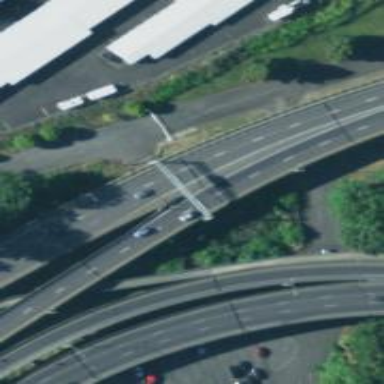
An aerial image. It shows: Trunk link highway bridge with asphalt surface.